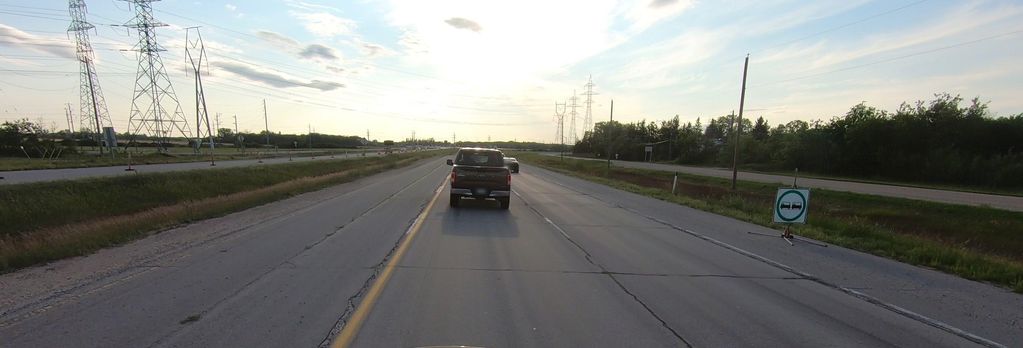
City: winnipeg